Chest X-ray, PA view. Patient: 25 years old, sex F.
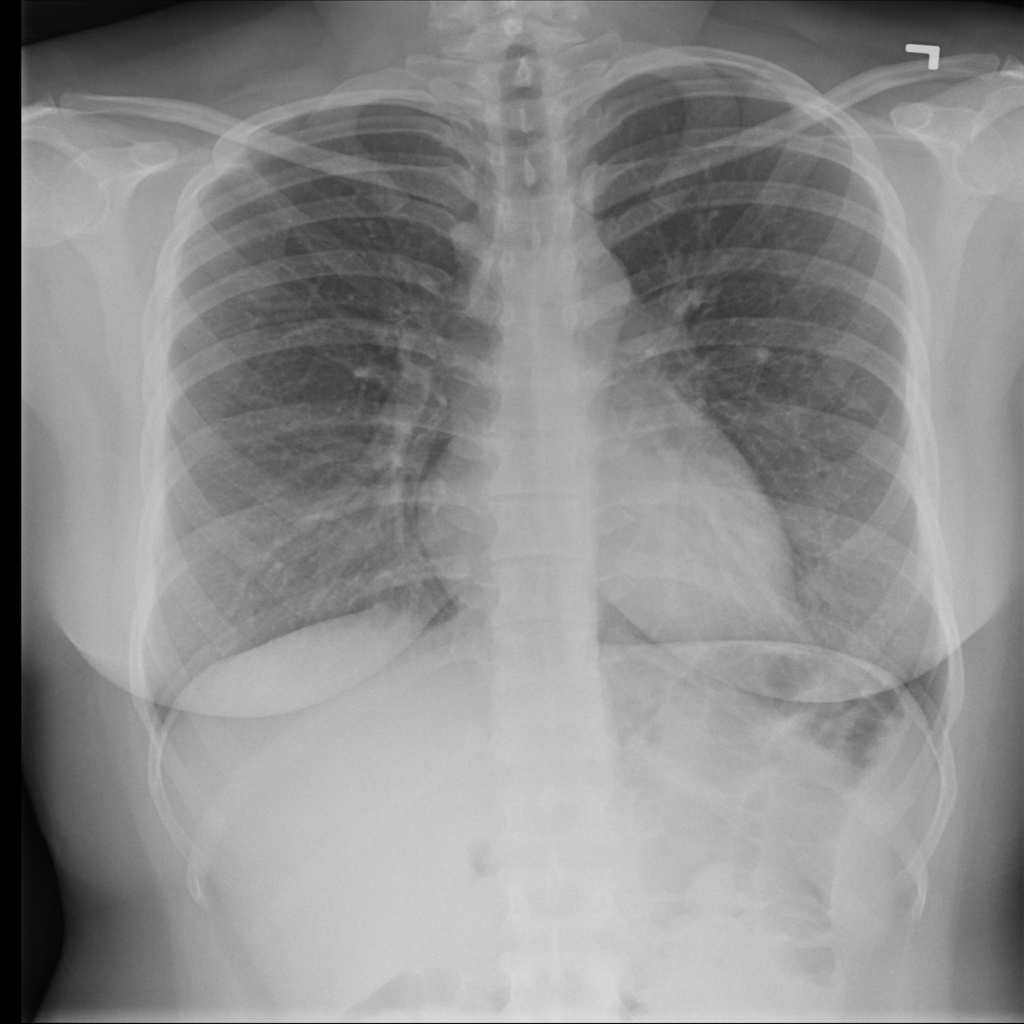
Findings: No Finding